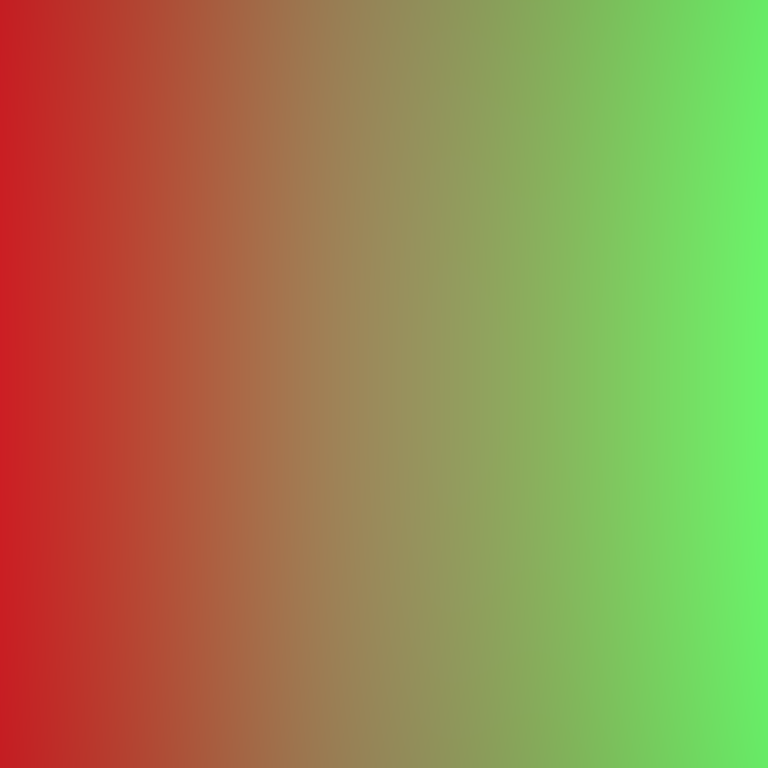
Abstract light effect, smooth gradient from red to green, calm atmosphere, soft blend, no room, no furniture, no objects.